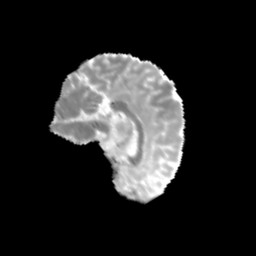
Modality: MD
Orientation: sagittal
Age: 10
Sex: female
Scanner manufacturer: siemens
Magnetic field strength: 3 T
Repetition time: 3.8 s
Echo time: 0.07 s